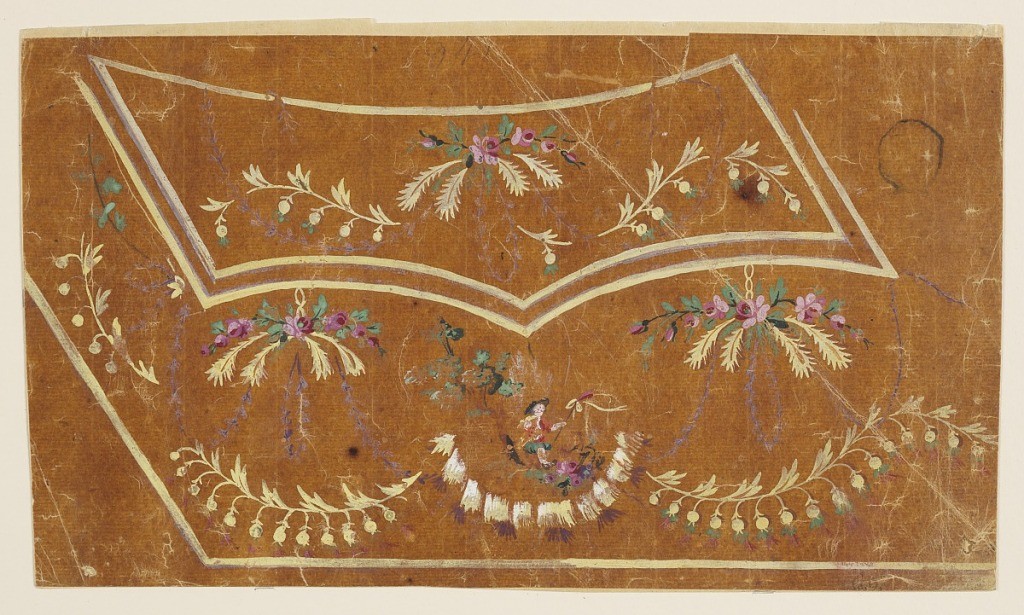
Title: Design for the Embroidery of the Left Bottom Corner of a Man's Waistcoat of the "Fabrique de St. Ruf"
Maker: Fabrique de Saint Ruf, Lyon, France
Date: ca. 1785
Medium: Brush and gouache on g lazed tracing paper
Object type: Drawing
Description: A bunch of flower boughs and garlands decorate the flap of the pocket. Two similar motifs with the bunches suspended from chains are shown beneath the pocket. Flanking a shepherd seated among flowers. Written in ink, top center: "941"; bottom right: Pa (?) 39 (?)".